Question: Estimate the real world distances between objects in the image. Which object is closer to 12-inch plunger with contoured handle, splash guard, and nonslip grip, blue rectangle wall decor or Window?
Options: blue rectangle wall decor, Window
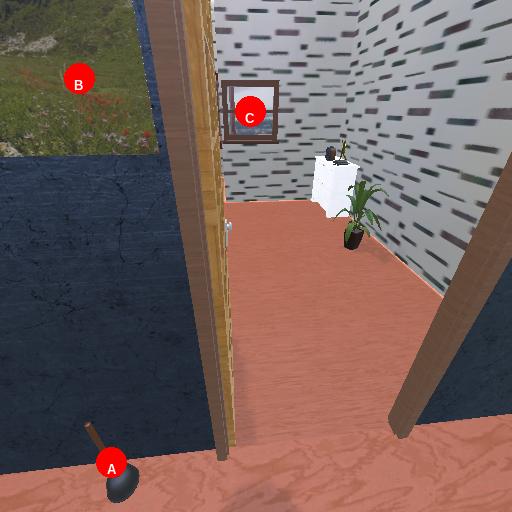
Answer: blue rectangle wall decor